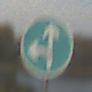
Verkehrszeichen: VorgeschriebeneFahrtrichtungGeradeausOderLinks
Umgebung: Outdoor, Urban
Tageszeit: SunriseSunset
Wetter: PartlyCloudy
Licht: Natural
Jahreszeit: NotSpecified
Kontrast: LowContrast